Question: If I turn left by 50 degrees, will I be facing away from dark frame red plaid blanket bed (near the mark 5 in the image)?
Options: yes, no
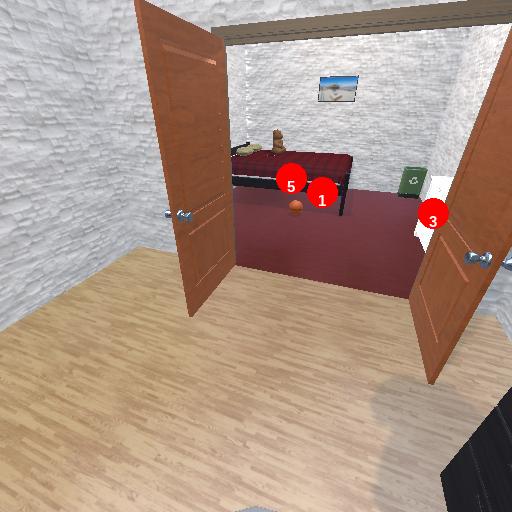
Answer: yes